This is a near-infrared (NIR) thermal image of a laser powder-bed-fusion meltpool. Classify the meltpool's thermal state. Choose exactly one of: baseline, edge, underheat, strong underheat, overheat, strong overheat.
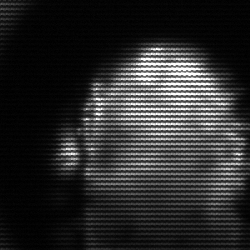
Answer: baseline